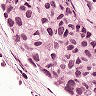
Metastatic tissue present: yes